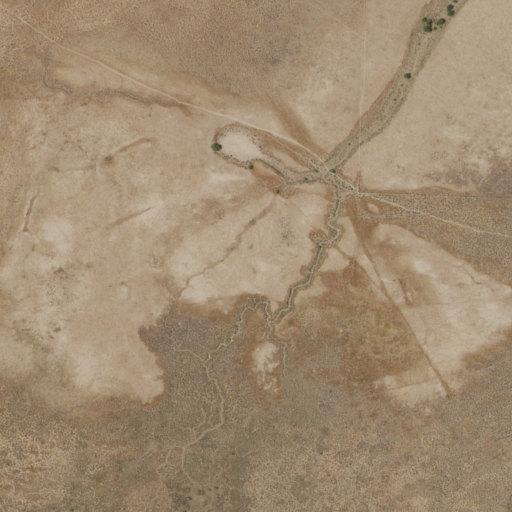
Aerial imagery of valley in New Mexico named Lordsburg Draw containing grassland, barren land, and shrub